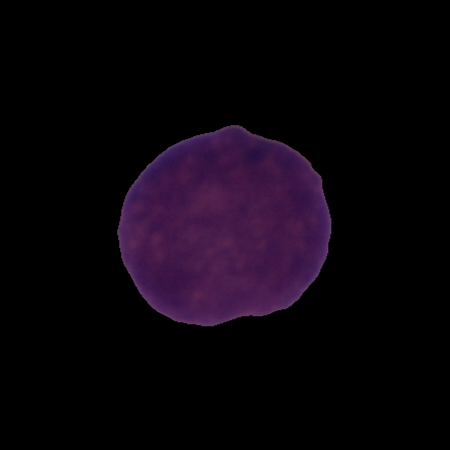
Label: cancer